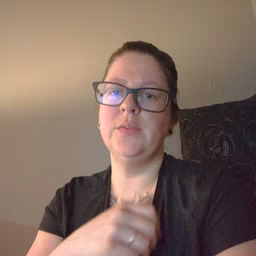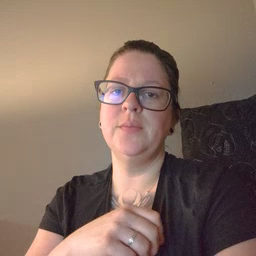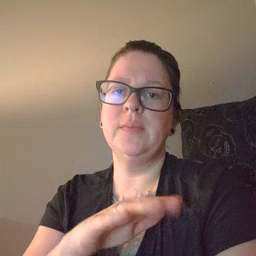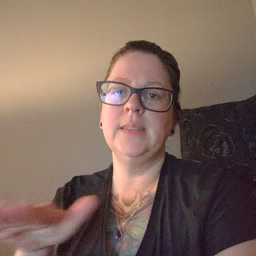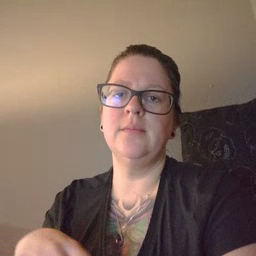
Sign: clean